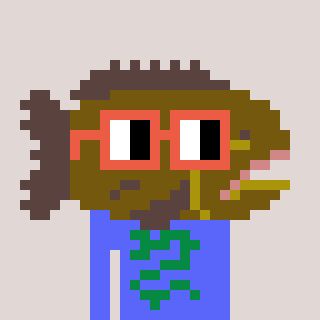
a pixel art character with square orange glasses, a grouper-shaped head and a purple-colored body on a warm background